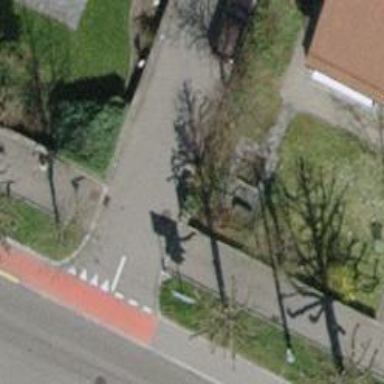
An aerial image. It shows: Unmarked road crossing.